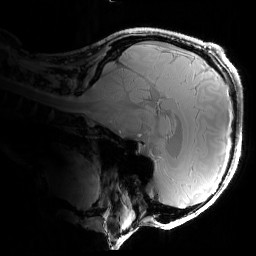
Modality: PDw
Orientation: sagittal
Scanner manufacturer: siemens
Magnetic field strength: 6.98 T
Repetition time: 1.34 s
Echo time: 0.00266 s